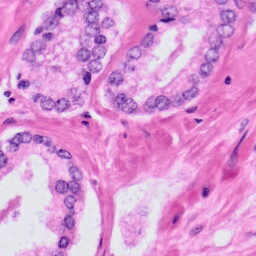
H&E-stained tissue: Prostate